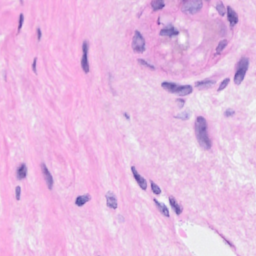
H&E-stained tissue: Breast